Question: I am very new to android and practicing. I am trying to design a screen. which will contain a background image and a floating container with sliding menus. ( For more details please find the attached image )
My layout consists of a background image, a container with some icons which float at the bottom but with some margin to the bottom ( see attached photo )
As best of my knowledge this can be achieved by arranging a "Relative Layout" at the bottom and place images in it. Is it correct ?
Also I would likes to add a repeating transparent image as the background of the floating div.
Please give me a good advise or point me to a good tutorial
Thanks in advance

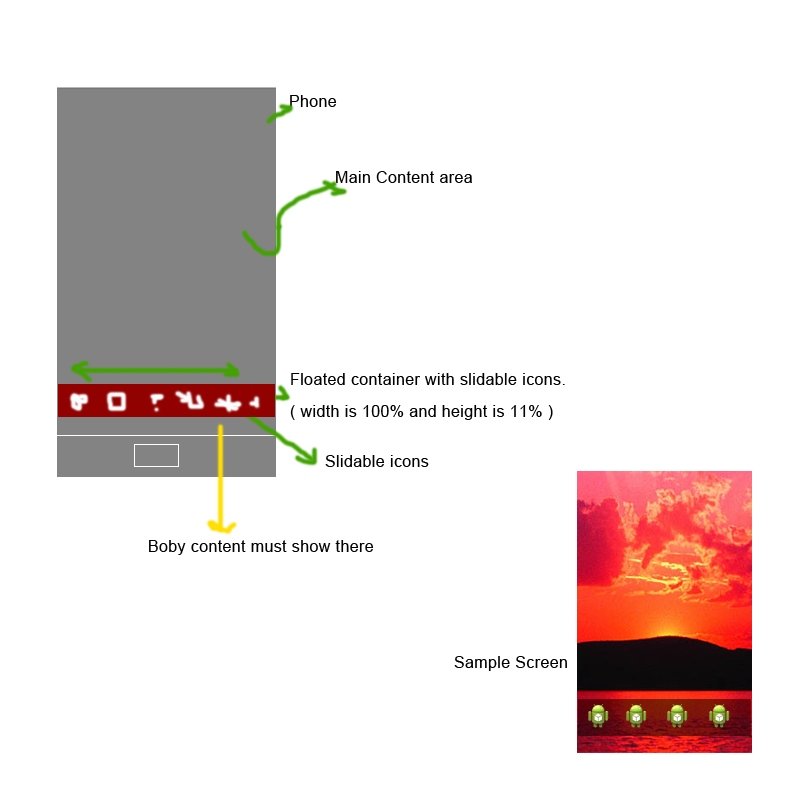
Answer: You can use 'LinearLayout' and set the <URL> as % in 'xml'
As for the repeating background you can use <URL>
Example: Note that the weightSum is set to '100', to indicate the total weight will be '100'. Having 'layout_weight=10' will give it '10%' space allocation.
'''
<LinearLayout
android:layout_width="fill_parent"
android:layout_height="fill_parent"
android:orientation="vertical"
android:layout_gravity="bottom"
android:weightSum="100">
<LinearLayout
android:layout_width="fill_parent"
android:layout_height="0dp"
android:layout_weight="10"
android:background="@drawable/bg"
android:orientation="horizontal"
android:tileMode="repeat" >
</LinearLayout>
<View
android:layout_width="fill_parent"
android:layout_height="0dp"
android:layout_weight="5" />
</LinearLayout>
'''